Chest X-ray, PA view. Patient: 32 years old, sex F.
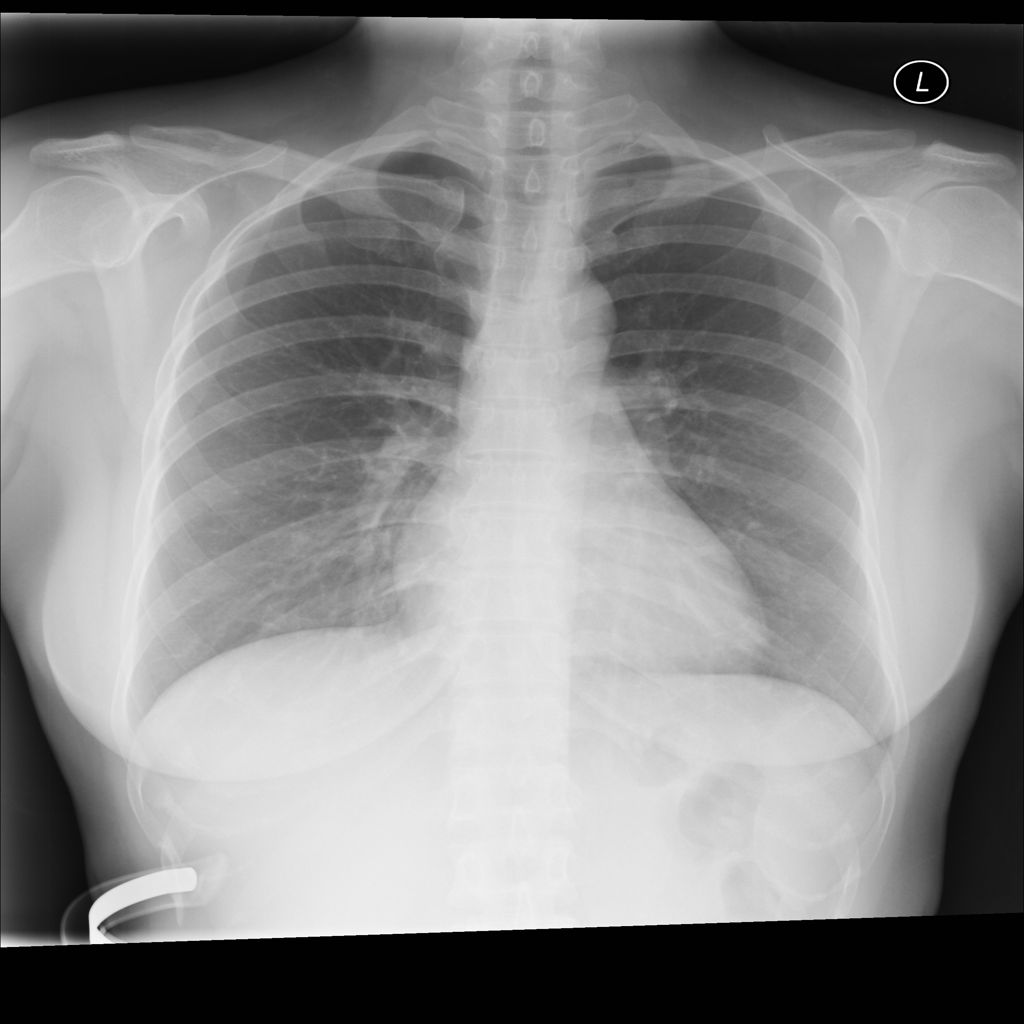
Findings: No Finding